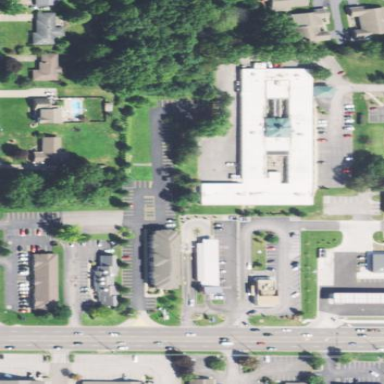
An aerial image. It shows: Nursing home.